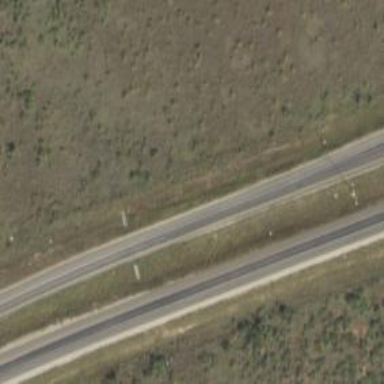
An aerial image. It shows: Trunk highway with expressway features.